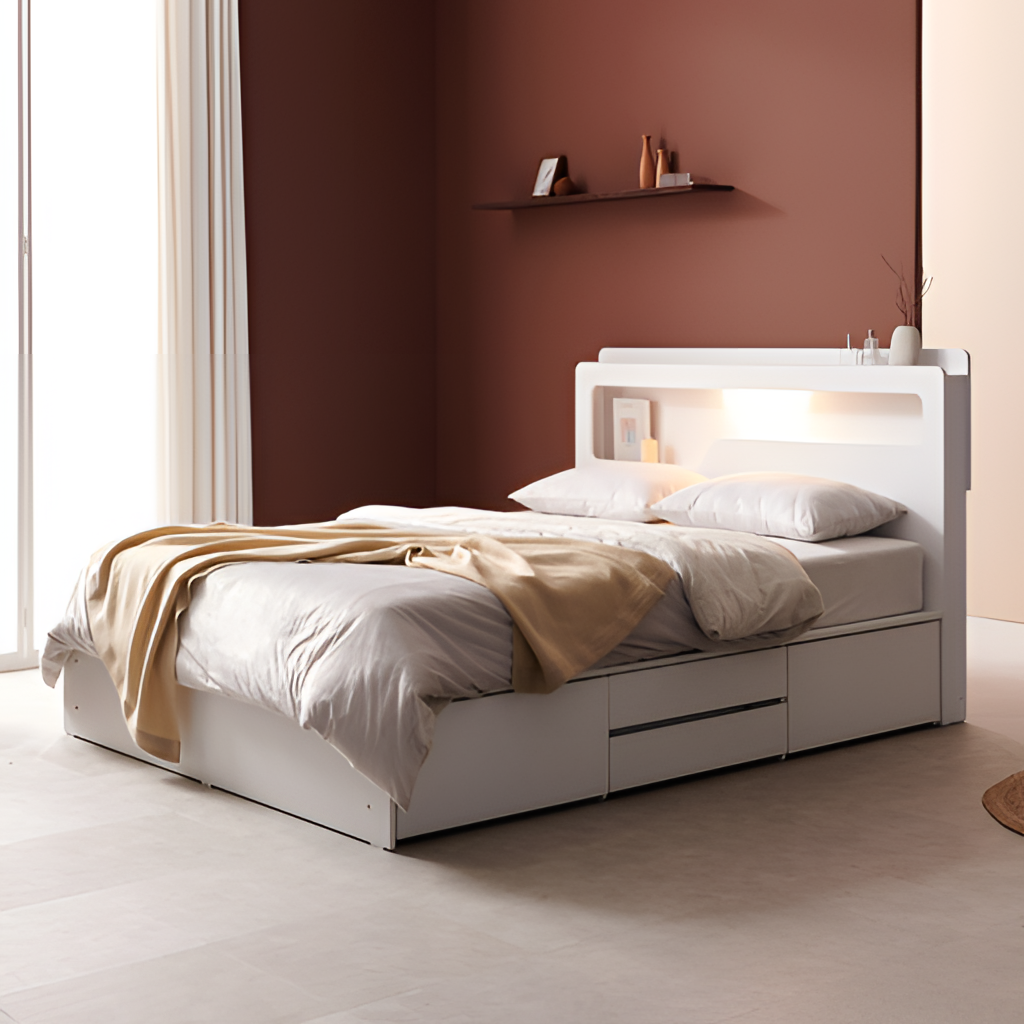
bedroom, wood illuminated headboard bed, modern, beige tile flooring, with large square pattern, paint wallpaper, with solid pattern